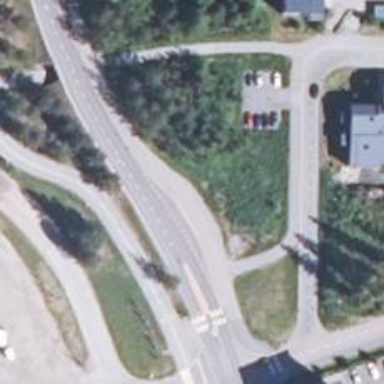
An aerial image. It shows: Asphalt cycleway.